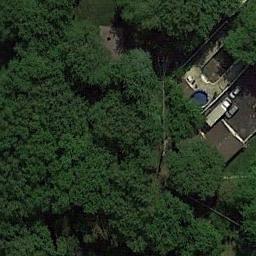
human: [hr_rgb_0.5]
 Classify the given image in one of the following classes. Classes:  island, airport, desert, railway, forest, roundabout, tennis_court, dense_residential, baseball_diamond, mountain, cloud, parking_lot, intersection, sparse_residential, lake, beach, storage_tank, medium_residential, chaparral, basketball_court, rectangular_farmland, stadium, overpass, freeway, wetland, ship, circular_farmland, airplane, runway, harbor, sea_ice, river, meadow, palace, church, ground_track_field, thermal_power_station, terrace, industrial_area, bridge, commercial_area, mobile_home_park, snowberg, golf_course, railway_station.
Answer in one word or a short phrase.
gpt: forest